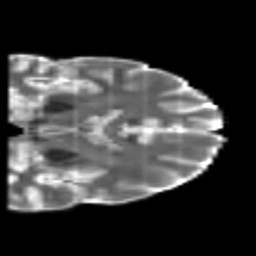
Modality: T2w
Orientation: coronal
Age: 21
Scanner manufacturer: philips
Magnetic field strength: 3 T
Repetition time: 8.6 s
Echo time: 0.127 s